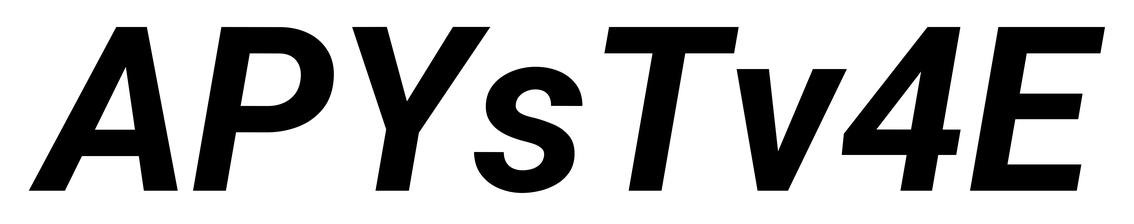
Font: Roboto-Italic_Bold_Italic